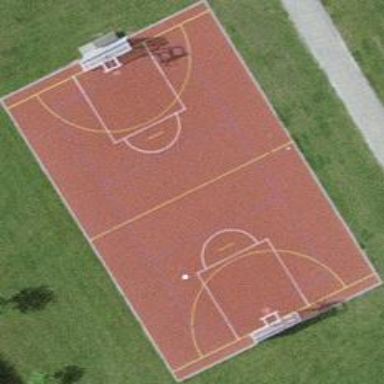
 offering leisure land for sports activities."